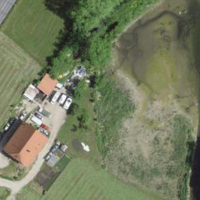
EUNIS habitat code: 14
Species observed at this site:
Filipendula ulmaria